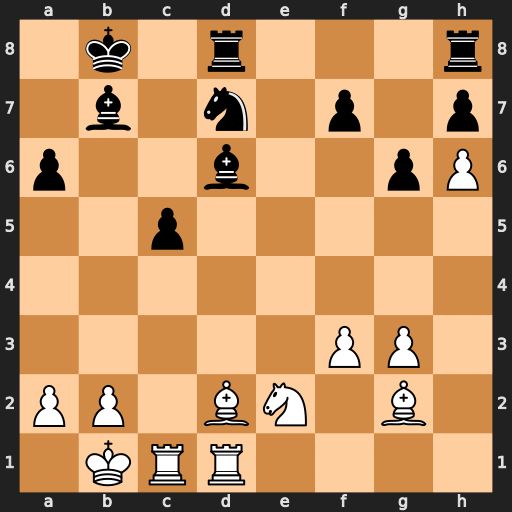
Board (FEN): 1k1r3r/1b1n1p1p/p2b2pP/2p5/8/5PP1/PP1BN1B1/1KRR4
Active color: w
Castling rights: -
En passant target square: -
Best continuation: Bc3 Rhe8 Rxd6